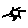
Label: sun